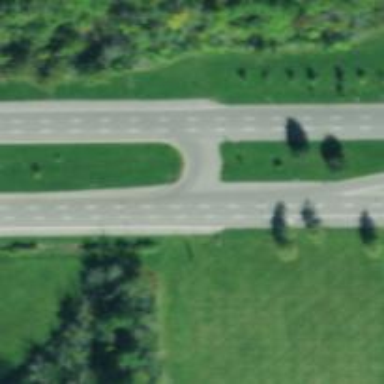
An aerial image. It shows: Secondary link road.